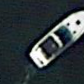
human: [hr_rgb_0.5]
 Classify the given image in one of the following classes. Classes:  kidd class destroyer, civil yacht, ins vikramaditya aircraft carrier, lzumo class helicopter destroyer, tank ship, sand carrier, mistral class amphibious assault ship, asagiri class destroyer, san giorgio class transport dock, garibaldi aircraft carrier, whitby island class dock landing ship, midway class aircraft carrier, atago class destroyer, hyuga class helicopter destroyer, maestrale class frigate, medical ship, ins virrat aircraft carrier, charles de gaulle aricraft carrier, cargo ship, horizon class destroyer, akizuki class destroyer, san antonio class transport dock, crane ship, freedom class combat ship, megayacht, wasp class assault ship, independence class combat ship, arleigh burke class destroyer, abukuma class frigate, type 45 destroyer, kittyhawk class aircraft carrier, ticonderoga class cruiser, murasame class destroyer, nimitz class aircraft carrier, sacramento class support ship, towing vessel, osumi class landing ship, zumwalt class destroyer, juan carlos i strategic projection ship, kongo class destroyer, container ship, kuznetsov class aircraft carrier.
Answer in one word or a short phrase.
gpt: Civil yacht